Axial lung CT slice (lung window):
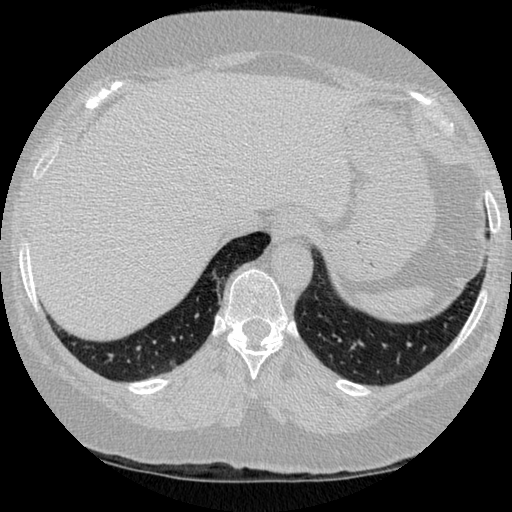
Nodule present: no